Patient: sex M, age 68
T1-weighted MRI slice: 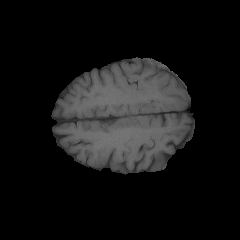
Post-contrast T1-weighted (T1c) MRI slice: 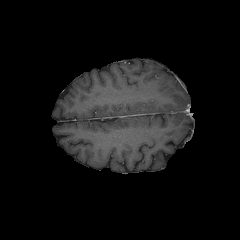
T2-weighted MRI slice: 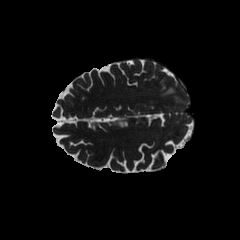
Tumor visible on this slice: yes
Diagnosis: Glioblastoma, IDH-wildtype
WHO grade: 4